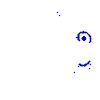
Particle: electron